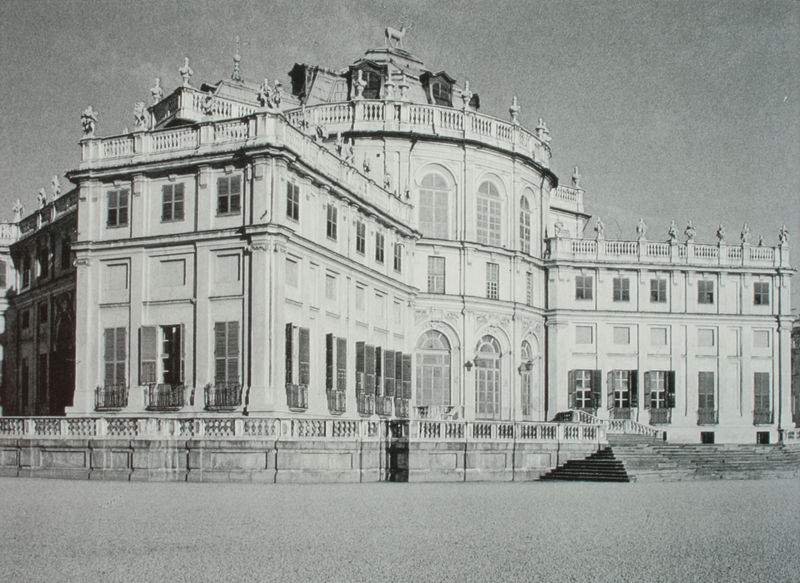
Titel: Zentralpavillon
Künstler: Filippo Juvarra
Standort: Stupinigi
Institution: Palazzina di Caccia
Schlagwörter: dunkel, flügel, himmel, schatten, weiß, fenster, frankreich, glas, grau, hell, lampe, licht, paris, pfeiler, schwarz, straße, säule, säulen, terasse, tür, dach, gebäude, haus, park, schloss, tier, weg, zaun, alt, architektur, barock, sockel, stein, brüstung, kirche, sonne, boden, figur, adel, klassizismus, oper, theater, fensterläden, kreis, pferd, rund, skulptur, statue, balkon, terrasse, bogen, fassade, italien, türen, giebel, mauer, sprossenfenster, ziegel, tag, hof, läden, platz, empore, pilaster, figuren, kies, kuppel, treppe, treppen, könig, aufgang, geländer, stufe, stufen, plastik, geschlossen, tor, balkone, galerie, anbau, foto, fotografie, photographie, bögen, fensterladen, offen, burg, fensterkreuz, türme, münchen, palast, palazzo, balustrade, schwarz weiss, asphalt, bürgertum, herrscher, photo, fensterreihen, villa, gesims, skulpturen, risalit, statuen, hubi, hirsch, reh, offenes fenster, rundbögen, freitreppe, etagen, gaube, schlagläden, museum, wien, dresden, fotographie, stockwerke, bau, akrother, wasserspeier, absperrung, dachrinne, jagdschloss, geschoss, fesnter, gebälk, schinkel, europa, bauwerk, palais, lisenen, bauplastik, flachdach, kolossalordnung, attika, goldener schnitt, zentralbau, flügelbau, seitenflügel, versaille, fensterbögen, rundbogenfenster, sockelzone, lisene, rundbau, sockelgeschoss, bogenfenster, baluster, semperoper, belle etage, steige, juvarra, ehrenhof, jalousien, umlaufend, sau, stiege, stuttgart, turin, monumentalarchitektur, piemont, architektus, blendfenster, gargyl, gargylen, lamellen, rundf, savoyen, solitude, stupinigi, prachtbau, jagdschlosss, ta, mehrflügelig, trepüpe, screenshot, oper#